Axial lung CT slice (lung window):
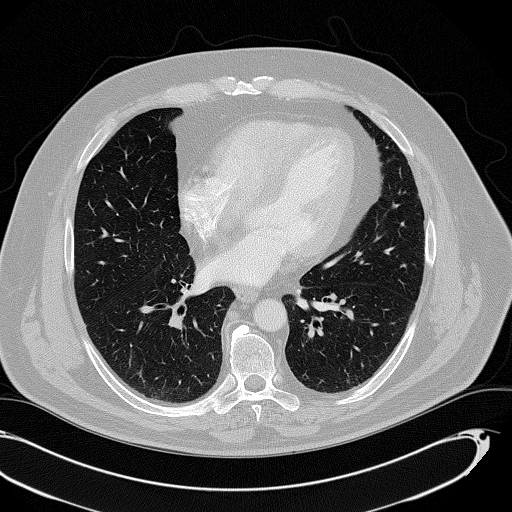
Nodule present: no